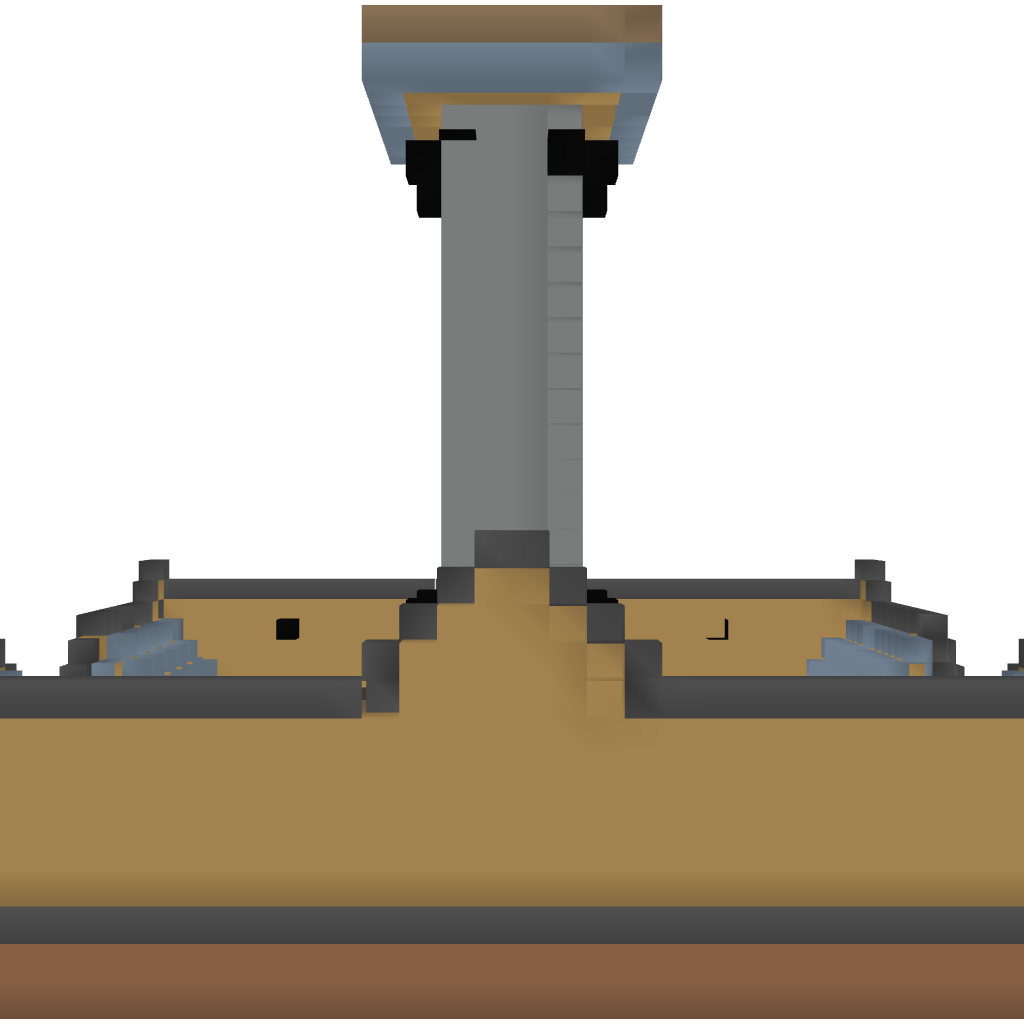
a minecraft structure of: Thimble